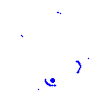
Particle: pion